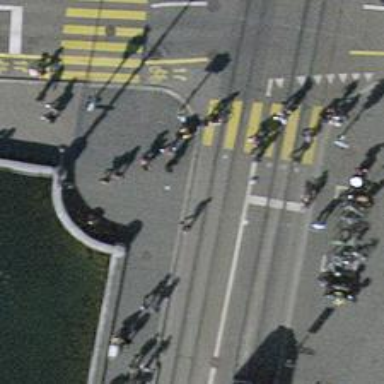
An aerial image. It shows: Road with traffic signals and zebra crossing marked with zebra stripes.